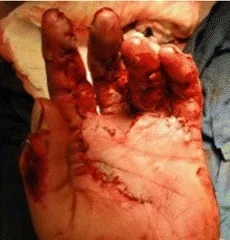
Postoperative view after irrigation and debridement with partial soft tissue closure (right).
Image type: medical_photograph (other_medical_photograph)